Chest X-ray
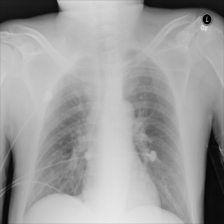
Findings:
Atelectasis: negative
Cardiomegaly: negative
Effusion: negative
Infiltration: negative
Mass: negative
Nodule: negative
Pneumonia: negative
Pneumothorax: negative
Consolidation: negative
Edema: negative
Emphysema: negative
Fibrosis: negative
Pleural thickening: negative
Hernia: negative